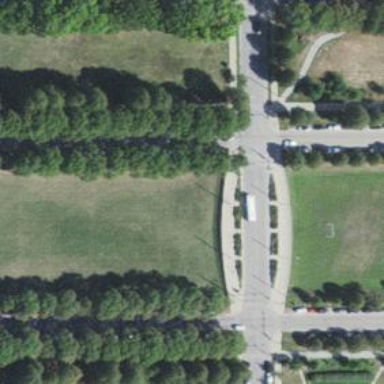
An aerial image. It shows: Footway crossing with zebra markings.